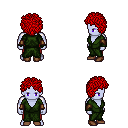
a pixel art fantasy rpg character, male body template, dark elf, purple skin, green robe, red pants, red curly afro hairstyle, leather bracers, brown shoes, four views (front, back, left, right), 2x2 character sprite sheet, small pixel art, hard edges, no anti-aliasing